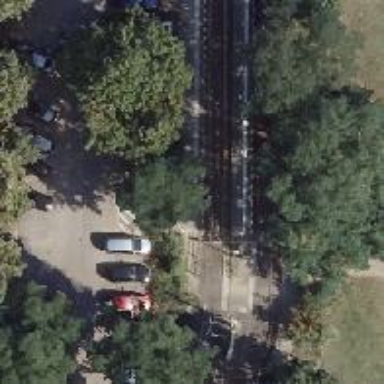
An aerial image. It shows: Tram stop.